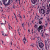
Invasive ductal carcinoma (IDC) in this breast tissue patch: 0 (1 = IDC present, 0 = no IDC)